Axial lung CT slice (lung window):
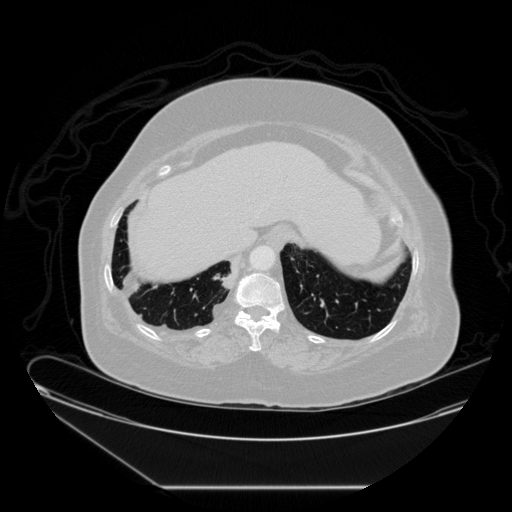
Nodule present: no